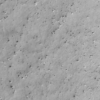
Label: not_dusty